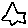
Label: star